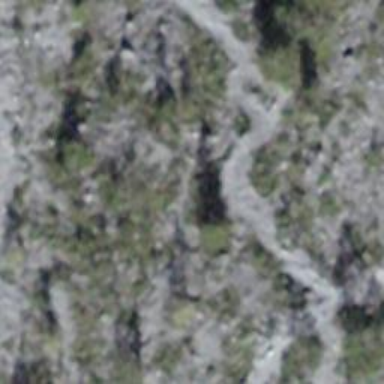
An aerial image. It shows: Path.